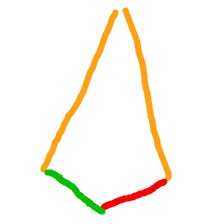
Shape: kite